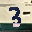
Label: 3